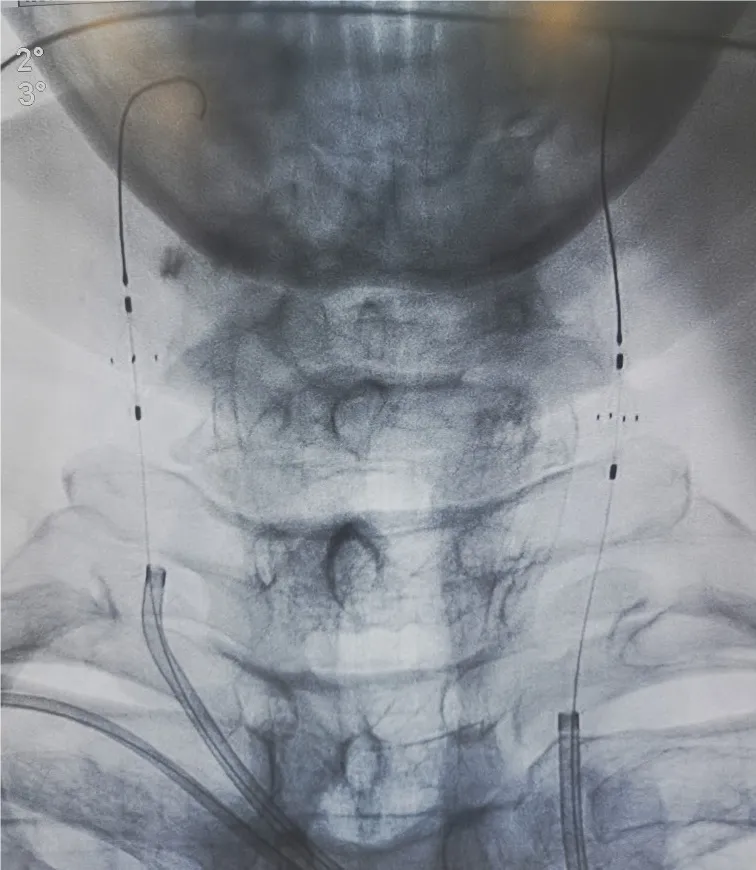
Angioguard umbrellas in both carotid arteries.
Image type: radiology (x_ray)